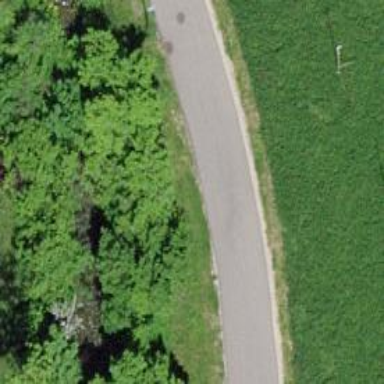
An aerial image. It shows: Paved cycleway.